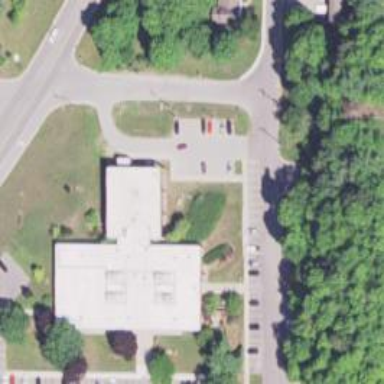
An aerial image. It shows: Public building.